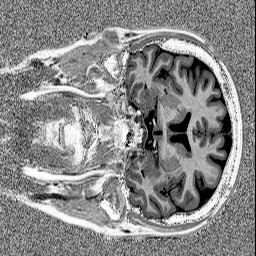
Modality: MP2RAGE
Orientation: coronal
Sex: female